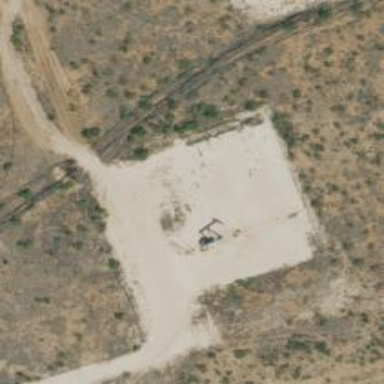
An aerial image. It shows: Petroleum well that is man-made.